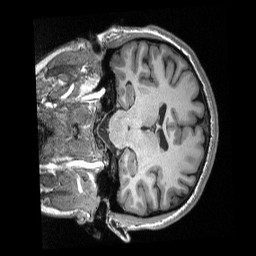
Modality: T1w
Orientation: coronal
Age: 19
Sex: female
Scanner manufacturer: siemens
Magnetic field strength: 3 T
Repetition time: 2.3 s
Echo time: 0.00308 s